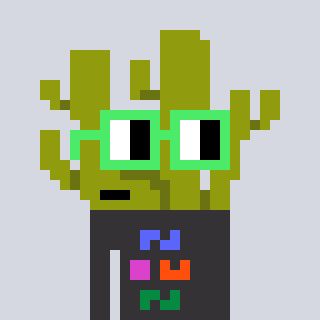
a pixel art character with square light green glasses, a cactus-shaped head and a grayscale-colored body on a cool background